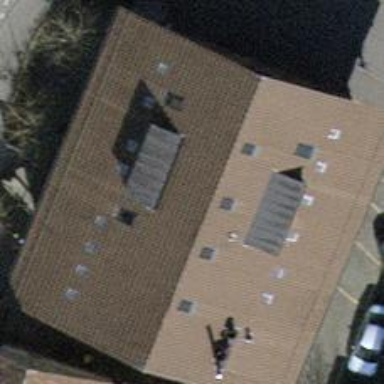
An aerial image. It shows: Gabled roofed retail building housing restaurant.